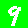
Digit: 9